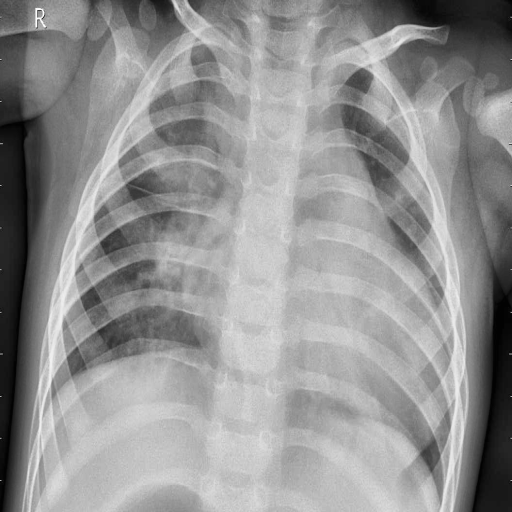
Finding: PNEUMONIA